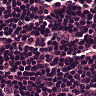
Metastatic tissue present: no